Question: I'm running some synthetic experiments.
I have 3 parameter distributions (m) and the true values of each parameter (trueValues).
'''
library('reshape2')
library('ggplot2')
trueValues <- c("V1"=0,"V2"=2.5,"V3"=5)
set.seed(1)
m <- matrix(cbind("V1"=rnorm(5, 0), "V2"=rnorm(5, 2), "V3"=rnorm(5, 5)), nrow=5, ncol=3)
df <- melt(m)
ggplot(df, aes(x=value)) + geom_density() + facet_wrap(~Var2)
'''
Now, how can I plot a red dot on the x-axis to show the true value?

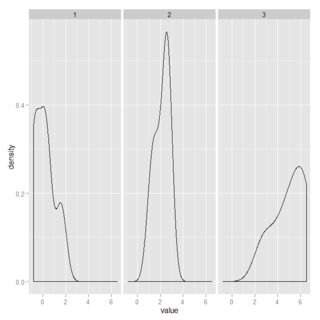
Answer: You might try:
'''
trueValues <- data.frame("Var2" = c(1, 2, 3), "value" = c(0, 2.5, 5))
ggplot(df, aes(x=value)) + geom_density() + facet_wrap(~Var2) + geom_point(data = trueValues, y = 0, color="red")
'''